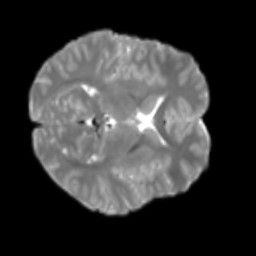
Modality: T2w
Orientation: axial
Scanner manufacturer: siemens
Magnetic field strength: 3 T
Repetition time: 4 s
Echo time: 0.0594 s